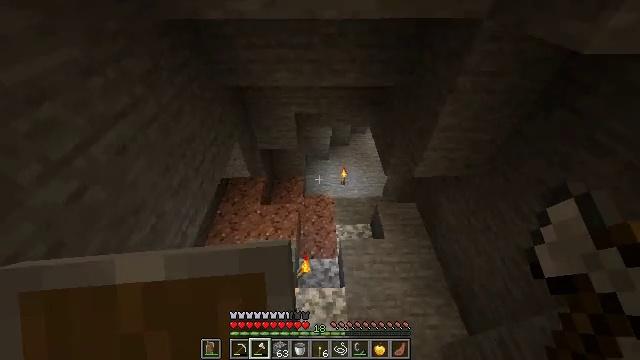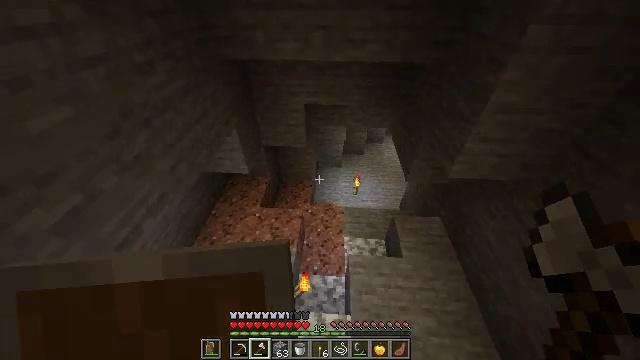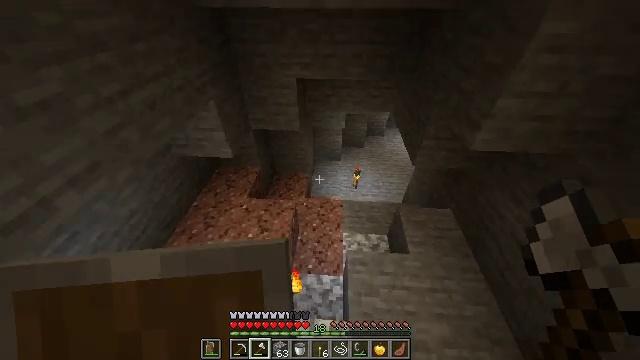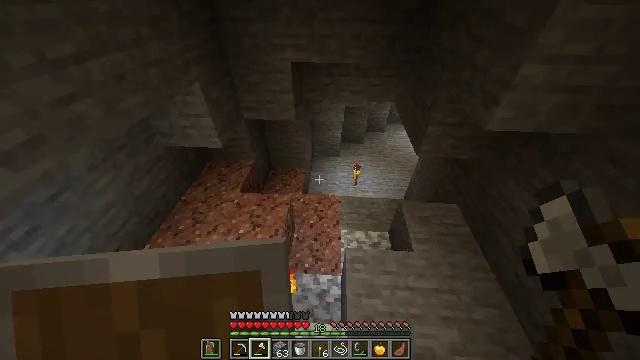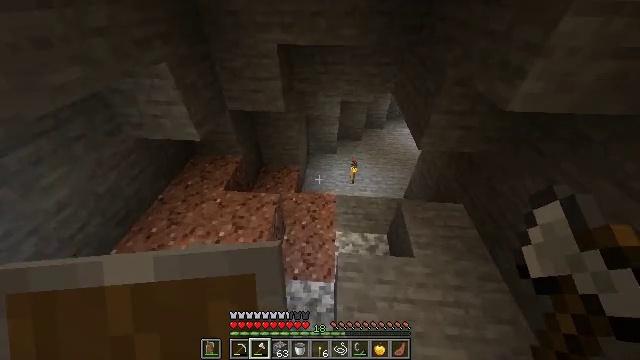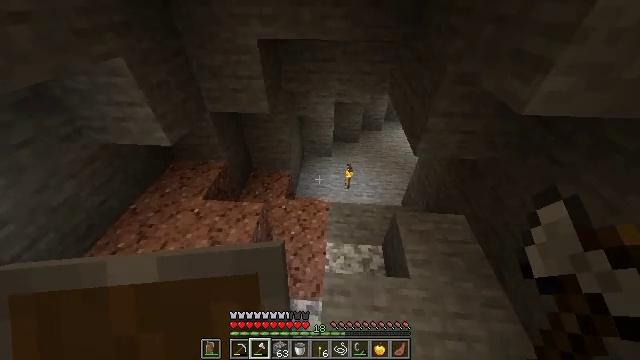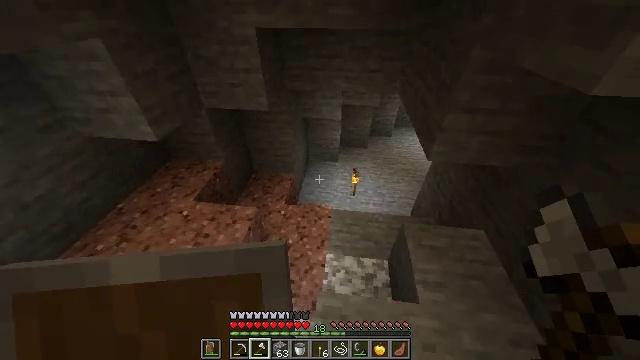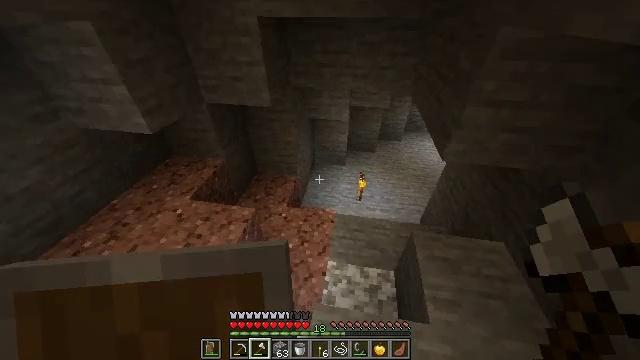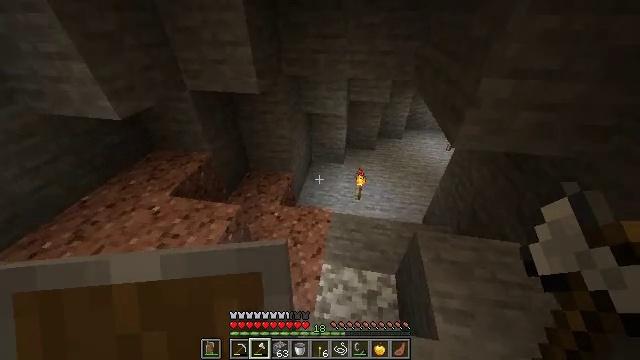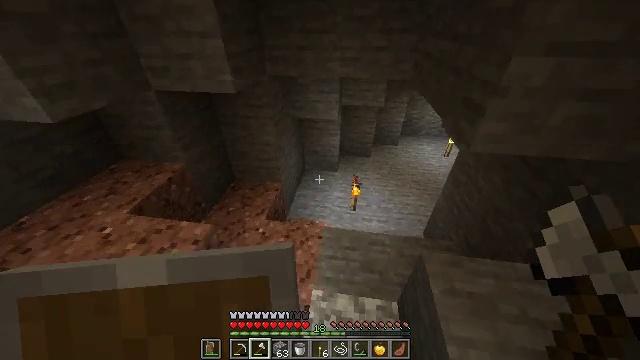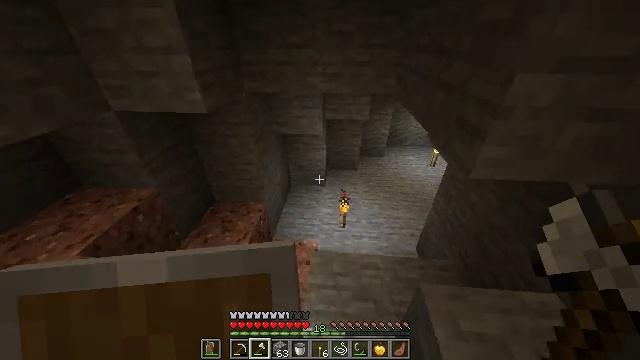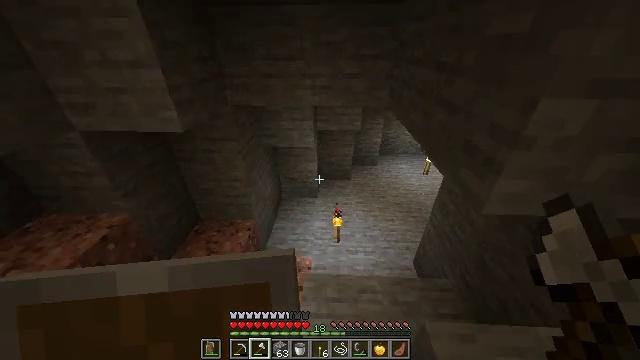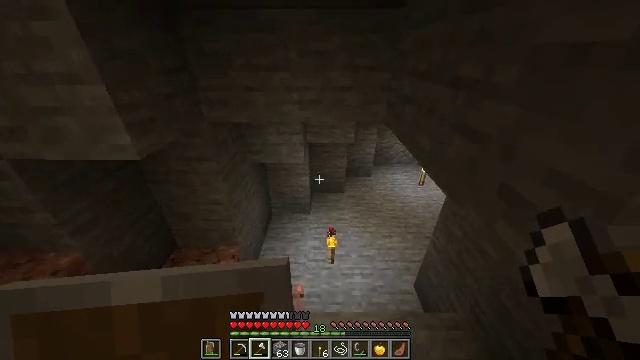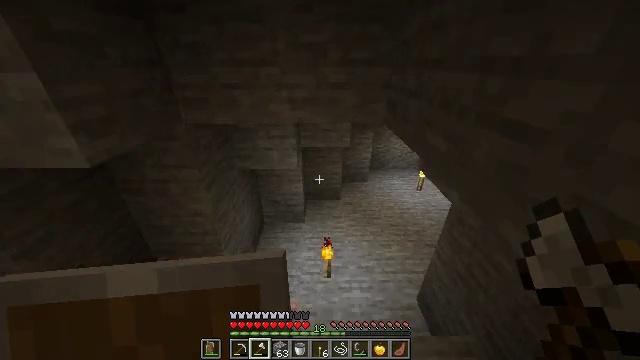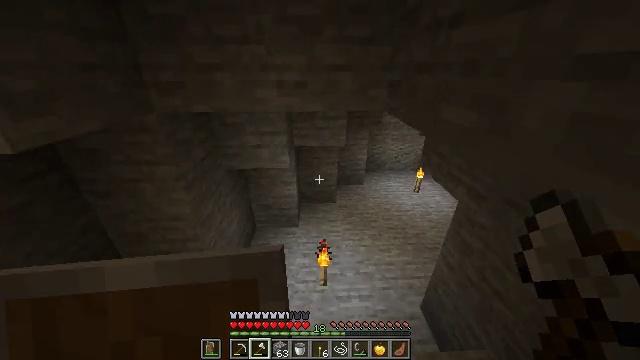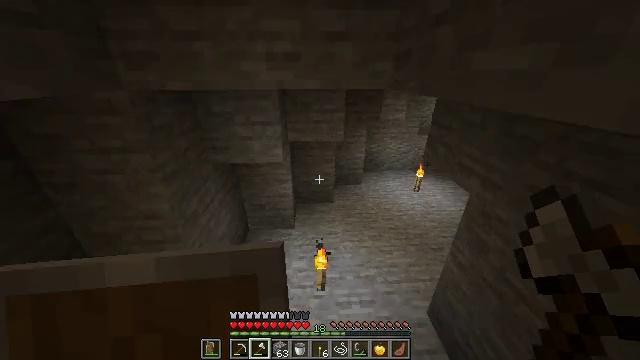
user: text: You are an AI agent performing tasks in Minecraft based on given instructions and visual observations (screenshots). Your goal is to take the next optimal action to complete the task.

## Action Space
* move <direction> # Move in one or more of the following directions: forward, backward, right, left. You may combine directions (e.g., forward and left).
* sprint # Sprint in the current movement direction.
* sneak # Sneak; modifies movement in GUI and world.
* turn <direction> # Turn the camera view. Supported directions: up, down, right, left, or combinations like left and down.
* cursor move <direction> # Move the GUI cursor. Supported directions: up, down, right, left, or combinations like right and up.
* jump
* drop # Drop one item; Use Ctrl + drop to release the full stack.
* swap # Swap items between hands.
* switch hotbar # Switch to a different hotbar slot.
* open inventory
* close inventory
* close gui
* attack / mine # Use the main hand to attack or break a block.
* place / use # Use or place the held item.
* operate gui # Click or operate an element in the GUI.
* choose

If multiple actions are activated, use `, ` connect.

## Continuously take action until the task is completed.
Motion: motion action
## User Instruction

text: Kill the bat.
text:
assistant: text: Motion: move forward and move right, sprint, turn left and up
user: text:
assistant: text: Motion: move forward and move right, sprint
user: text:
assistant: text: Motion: move forward and move right, sprint
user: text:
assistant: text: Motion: move forward and move right, sprint
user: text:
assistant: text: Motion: move forward, sprint
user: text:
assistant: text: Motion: move forward, sprint, turn left and up
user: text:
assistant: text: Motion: move forward, sprint, turn left and up
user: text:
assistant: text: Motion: move forward, sprint
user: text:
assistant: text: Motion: move forward, sprint, turn right and up
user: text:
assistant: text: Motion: move forward, sprint, turn right and up
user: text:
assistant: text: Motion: move forward, sprint, turn right and up
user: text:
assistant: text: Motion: move forward, sprint, turn right and up
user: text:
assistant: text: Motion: move forward, sprint, turn right and up
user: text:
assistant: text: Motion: move forward, sprint, turn right and up
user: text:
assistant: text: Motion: move forward, sprint, turn right and up
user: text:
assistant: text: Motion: move forward, sprint, turn right and up
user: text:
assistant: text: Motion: move forward, sprint, turn right and up
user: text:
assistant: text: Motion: move forward, sprint, turn right and up
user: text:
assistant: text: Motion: move forward, sprint, turn right and up
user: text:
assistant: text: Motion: move forward, sprint
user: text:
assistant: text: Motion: move forward, sprint, turn right
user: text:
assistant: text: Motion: move forward, sprint, turn right
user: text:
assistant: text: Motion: move forward, sprint
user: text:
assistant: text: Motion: move forward, sprint, turn right
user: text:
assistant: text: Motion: move forward, sprint, turn right and up
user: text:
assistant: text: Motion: move forward, sprint, turn right and up
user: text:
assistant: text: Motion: move forward, sprint, turn right and up
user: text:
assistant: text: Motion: move forward, sprint, turn right and up
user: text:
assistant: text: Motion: move forward, sprint
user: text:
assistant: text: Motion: move forward, sprint